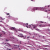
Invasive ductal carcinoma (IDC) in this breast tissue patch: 0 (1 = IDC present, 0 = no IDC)